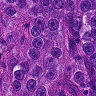
Metastatic tissue present: yes